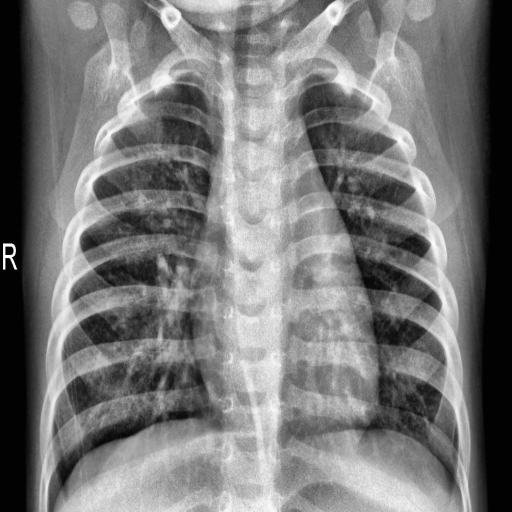
Finding: NORMAL